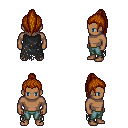
a pixel art fantasy rpg character, male body template, human, dark skin, black tattered cape, teal pants, brunette long topknot hairstyle, four views (front, back, left, right), 2x2 character sprite sheet, small pixel art, hard edges, no anti-aliasing